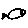
Label: fish